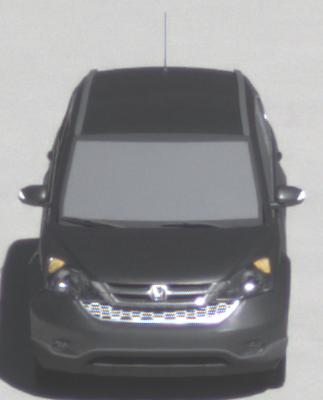
Make: Honda
Model: CR-V
Detailed model: CR-V (III) (04/10 - 10/12)
Model produced from: 2010
Model produced until: 2012
Doors: 5
Color: gray
Road condition: wet road
Daytime: midday
Contrast: high contrast